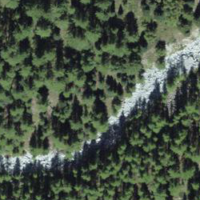
EUNIS habitat code: 43
Species observed at this site:
Pinguicula alpina